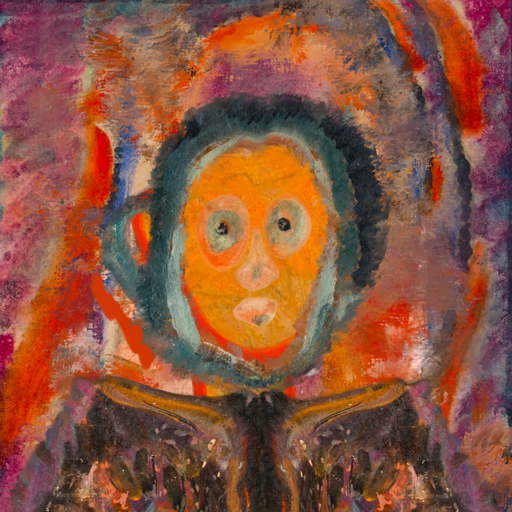
Background: Experience, Head And Neck Front: Sisters, Face Front: Childish, Bust: Gypsy_Queen, Hair Front: Boggyland, Head Accessory: Blank, Second Necklace: Blank, Necklace: Blank, Baby: Blank